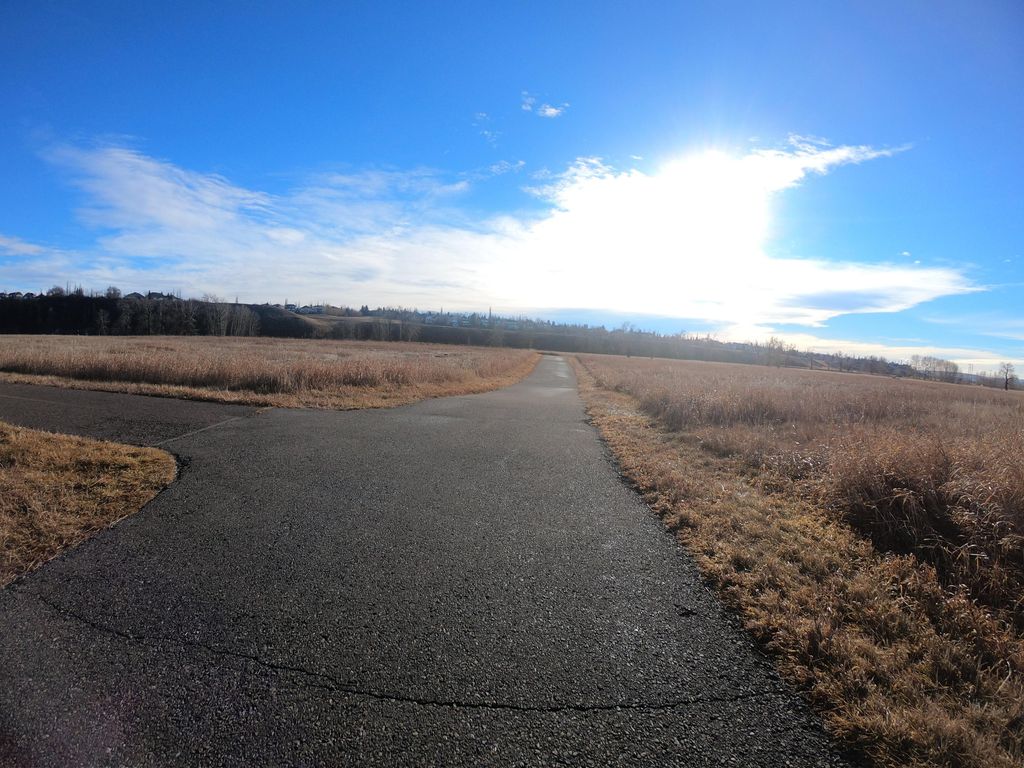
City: calgary